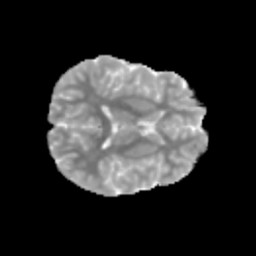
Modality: MD
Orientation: axial
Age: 10
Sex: female
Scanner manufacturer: siemens
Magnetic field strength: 3 T
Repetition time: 3.8 s
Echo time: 0.07 s